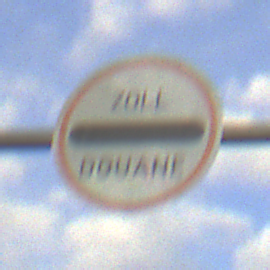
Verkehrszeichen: Zollstelle
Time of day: MorningAfternoon
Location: Outdoor (Suburban)
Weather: PartlyCloudy
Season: NotSpecified
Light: Natural